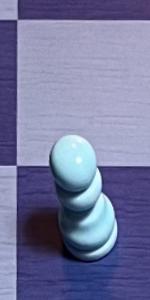
Label: Pawn_White